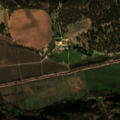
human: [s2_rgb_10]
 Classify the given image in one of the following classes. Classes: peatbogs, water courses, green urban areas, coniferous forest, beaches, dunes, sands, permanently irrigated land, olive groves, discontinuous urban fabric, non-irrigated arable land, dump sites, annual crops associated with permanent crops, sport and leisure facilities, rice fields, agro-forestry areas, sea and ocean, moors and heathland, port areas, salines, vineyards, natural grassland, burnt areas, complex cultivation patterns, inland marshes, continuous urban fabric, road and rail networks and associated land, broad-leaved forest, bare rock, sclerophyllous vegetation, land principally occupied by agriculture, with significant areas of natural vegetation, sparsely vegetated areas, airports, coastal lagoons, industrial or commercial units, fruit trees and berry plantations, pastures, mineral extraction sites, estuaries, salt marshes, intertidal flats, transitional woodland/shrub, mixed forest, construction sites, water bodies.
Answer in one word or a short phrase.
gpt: permanently irrigated land, rice fields, agro-forestry areas, broad-leaved forest, mixed forest